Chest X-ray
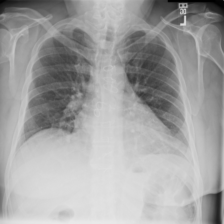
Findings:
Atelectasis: negative
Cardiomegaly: positive
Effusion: negative
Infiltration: negative
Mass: negative
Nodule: negative
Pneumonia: negative
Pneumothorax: negative
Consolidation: negative
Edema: negative
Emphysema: negative
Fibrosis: negative
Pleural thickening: negative
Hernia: negative